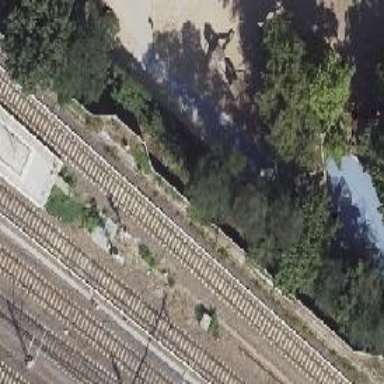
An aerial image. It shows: Light rail electrified with bottom rail electrification.